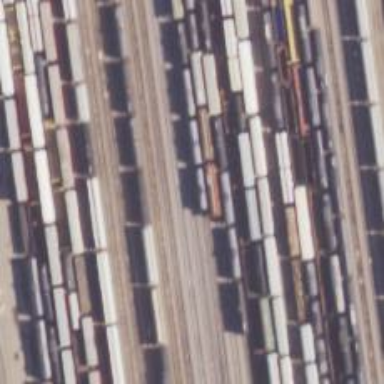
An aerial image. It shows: Railway yard used for servicing trains.